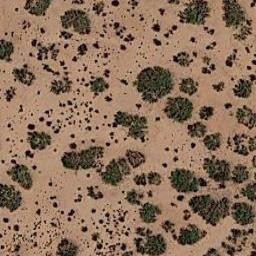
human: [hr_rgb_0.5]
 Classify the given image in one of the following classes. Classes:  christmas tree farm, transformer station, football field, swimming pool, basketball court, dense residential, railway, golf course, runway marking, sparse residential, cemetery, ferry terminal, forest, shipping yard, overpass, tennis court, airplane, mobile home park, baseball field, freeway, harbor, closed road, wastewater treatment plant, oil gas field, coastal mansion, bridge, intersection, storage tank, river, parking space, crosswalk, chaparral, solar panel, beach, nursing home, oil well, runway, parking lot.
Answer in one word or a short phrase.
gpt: chaparral